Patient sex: M
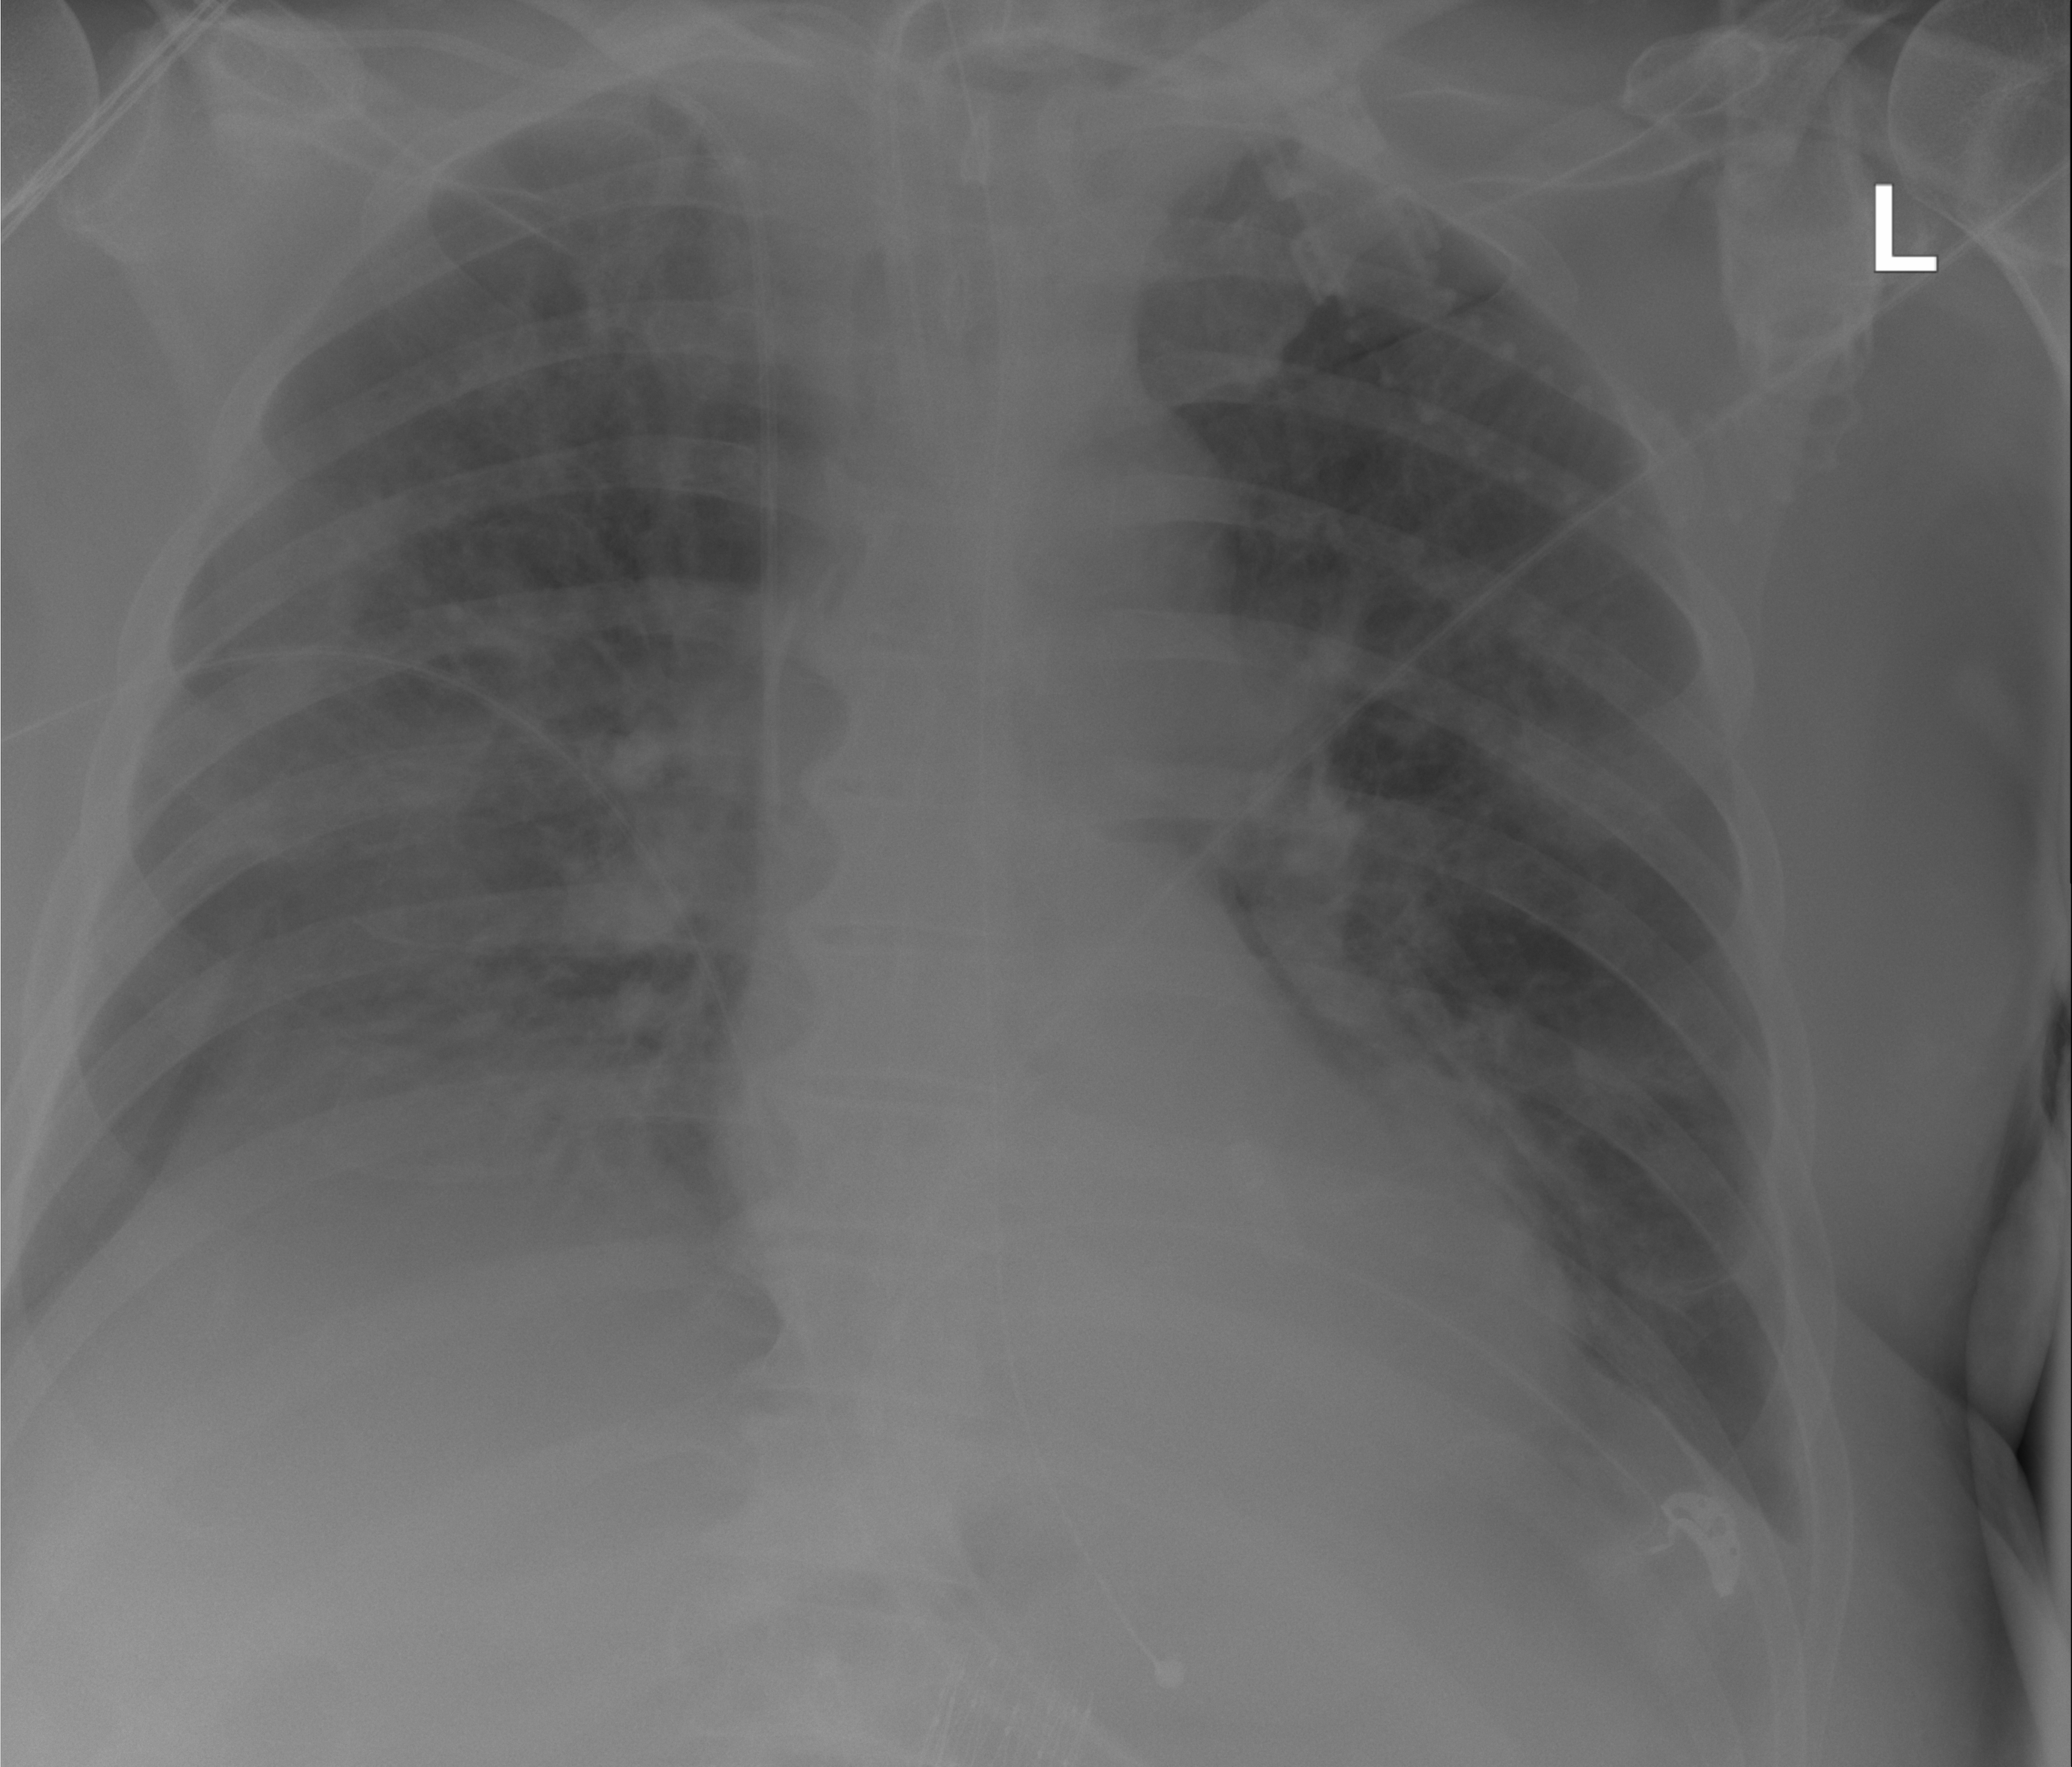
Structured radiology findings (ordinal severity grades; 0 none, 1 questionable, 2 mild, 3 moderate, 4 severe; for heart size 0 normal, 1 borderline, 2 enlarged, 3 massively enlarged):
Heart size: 0
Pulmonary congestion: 2
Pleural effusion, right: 2
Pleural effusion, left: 2
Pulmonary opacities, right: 2
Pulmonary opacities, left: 2
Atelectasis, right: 2
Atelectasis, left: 2